Field crop: tomato
Growth stage: 1
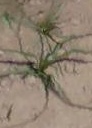
Species: cyperus